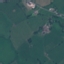
Label: Pasture